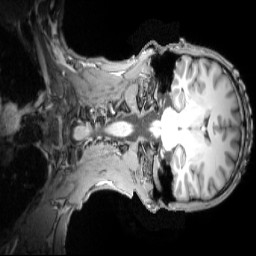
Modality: T1w
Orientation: coronal
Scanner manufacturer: siemens
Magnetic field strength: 3 T
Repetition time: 2.3 s
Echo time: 0.0033 s